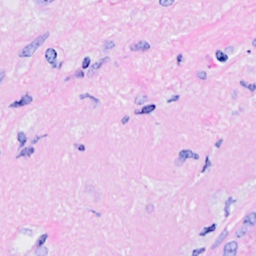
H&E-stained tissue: Breast